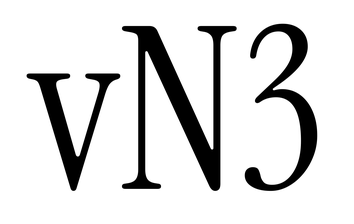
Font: InstrumentSerif-Regular